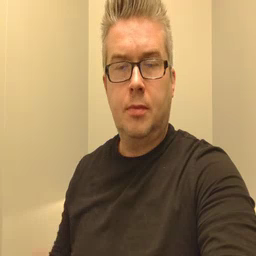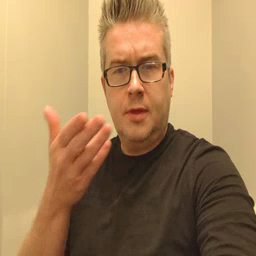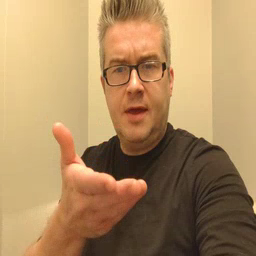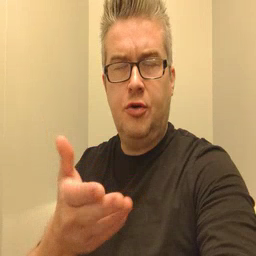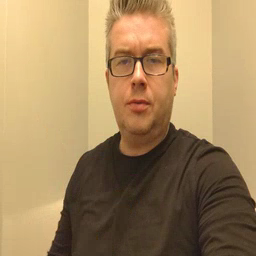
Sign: there